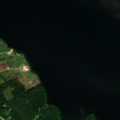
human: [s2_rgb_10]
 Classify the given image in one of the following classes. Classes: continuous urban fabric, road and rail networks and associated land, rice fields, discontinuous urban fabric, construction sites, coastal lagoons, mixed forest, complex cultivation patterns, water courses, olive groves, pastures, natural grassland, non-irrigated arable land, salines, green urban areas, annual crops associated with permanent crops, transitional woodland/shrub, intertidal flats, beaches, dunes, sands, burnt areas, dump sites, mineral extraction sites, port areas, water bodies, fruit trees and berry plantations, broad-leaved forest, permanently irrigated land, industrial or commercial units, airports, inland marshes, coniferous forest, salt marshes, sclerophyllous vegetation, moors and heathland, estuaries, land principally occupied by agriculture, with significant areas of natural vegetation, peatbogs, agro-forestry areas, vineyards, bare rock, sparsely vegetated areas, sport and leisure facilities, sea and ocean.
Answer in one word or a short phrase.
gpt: non-irrigated arable land, coniferous forest, mixed forest, transitional woodland/shrub, water bodies